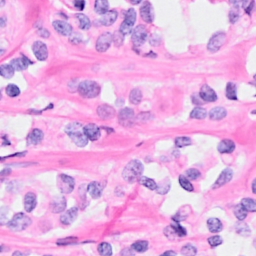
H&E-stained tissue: Breast